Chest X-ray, AP view. Patient: 42 years old, sex M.
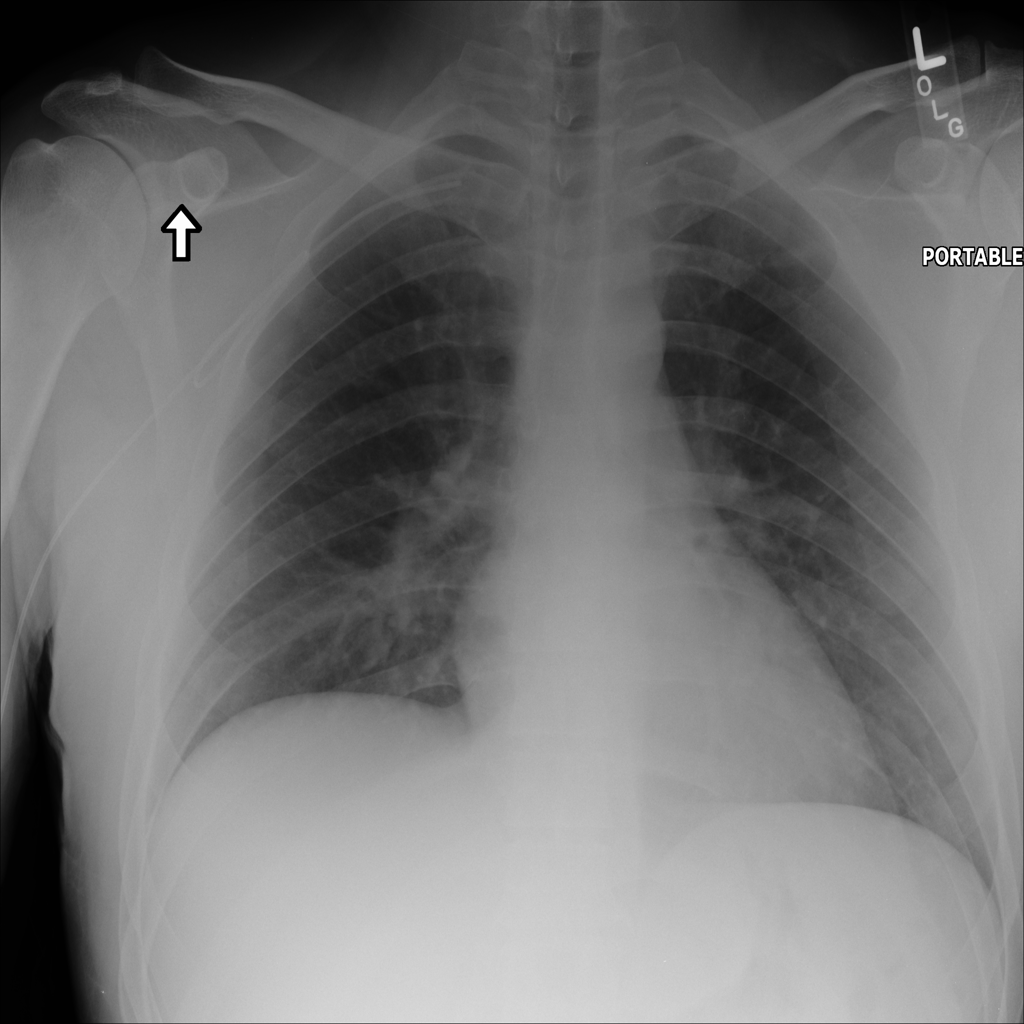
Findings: No Finding